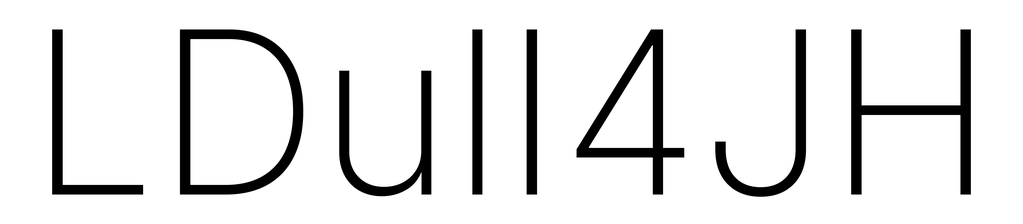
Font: Inter_ExtraLight